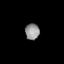
Tissue: lung
Cell type: Epithelial cells
Senescence score: 0.5906
Nuclear area (px): 221
Mean DAPI intensity: 148.434